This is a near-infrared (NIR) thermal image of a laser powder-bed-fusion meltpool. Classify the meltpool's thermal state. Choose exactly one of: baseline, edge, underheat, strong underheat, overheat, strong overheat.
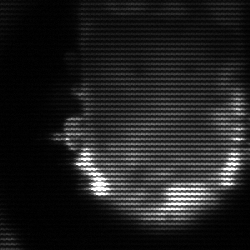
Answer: baseline